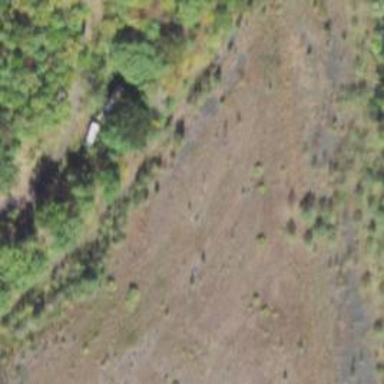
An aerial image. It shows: Abandoned railway.